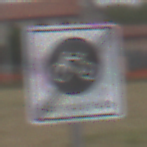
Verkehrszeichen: EndeFahrradstrasse
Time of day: Midday
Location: Outdoor (Suburban)
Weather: Overcast
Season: NotSpecified
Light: Natural